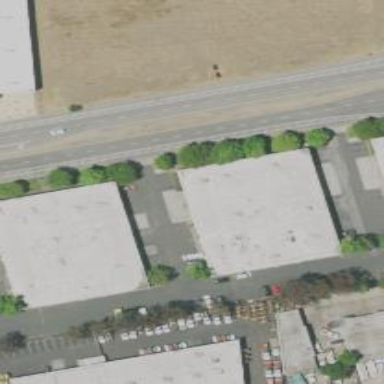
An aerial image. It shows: Warehouse building.